Question: I want to convert image into HTML sections ( see image below marked as red , blue , orange , green and yellow). That means when i click on these parts they will appear as a separate section in a separate window just like online news paper.
Well one can do this by using photoshop slicing tool may be m not sure.. but don't want to use photoshop rather i want to implement such functionality where i can select the section over image and then later on it will get convert into html page or part.
so can anyone give me some idea , example or a road map to do that

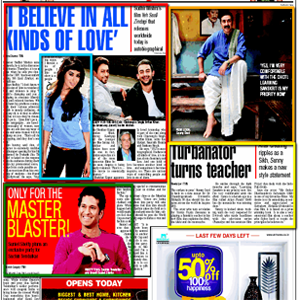
Answer: This is not the simplest task, luckily, there are plenty of tools that do what you want (generate the map that creates the hotspots for your image)
<URL>
<URL> This one lets you use an existing map and modify it.
and many others <URL>
If you want to be able to click and link just to that part of the image you have two options:
- <URL>